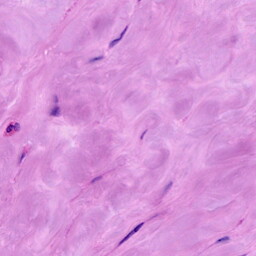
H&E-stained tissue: Breast